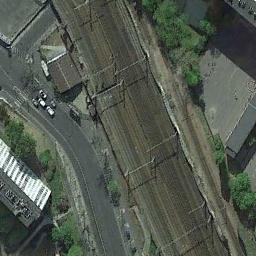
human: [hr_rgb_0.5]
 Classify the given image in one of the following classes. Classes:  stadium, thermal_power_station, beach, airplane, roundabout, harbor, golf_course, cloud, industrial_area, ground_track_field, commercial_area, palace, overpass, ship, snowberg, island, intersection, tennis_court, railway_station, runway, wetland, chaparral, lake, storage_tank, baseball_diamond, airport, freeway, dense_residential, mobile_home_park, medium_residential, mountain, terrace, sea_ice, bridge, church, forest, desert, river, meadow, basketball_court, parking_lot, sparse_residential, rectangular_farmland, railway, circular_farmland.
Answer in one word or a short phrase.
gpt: railway